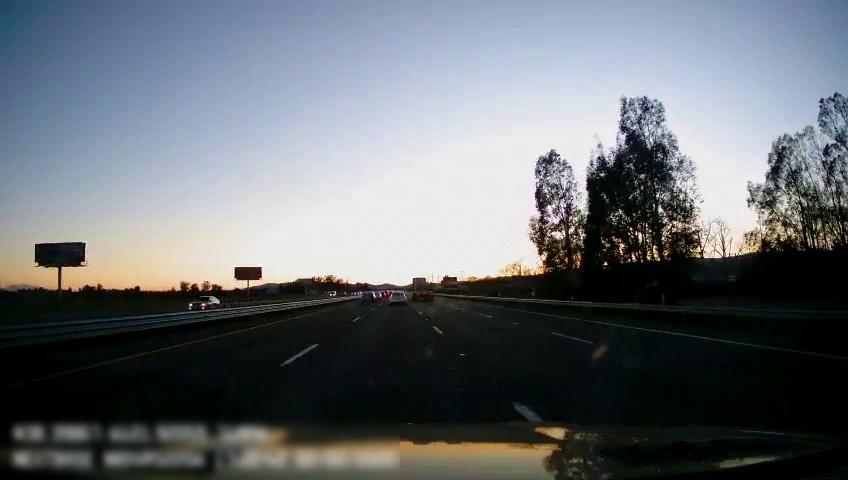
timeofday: Day
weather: Sunny
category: Drivable Space
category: Vehicles | Car
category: Vehicles | Car
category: Vehicles | Car
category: Vehicles | Truck
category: Lanes | Current Lane
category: Lanes | Current Lane
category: Lanes | Alternate Lane
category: Lanes | Alternate Lane
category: Lanes | Alternate Lane